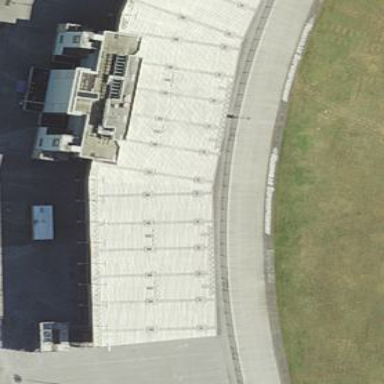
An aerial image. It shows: Grandstand building.